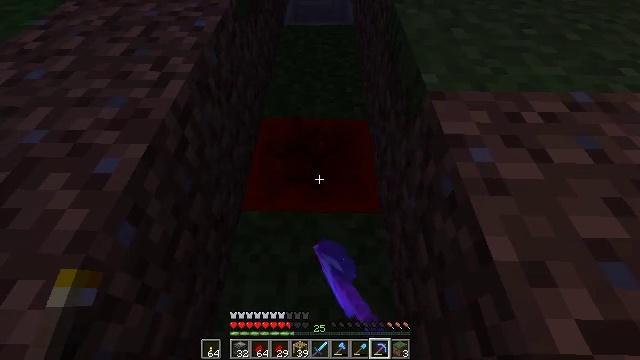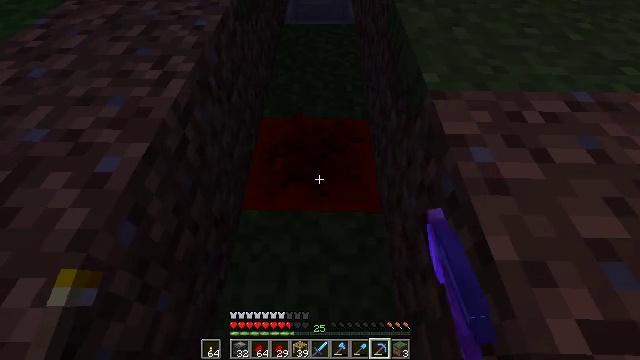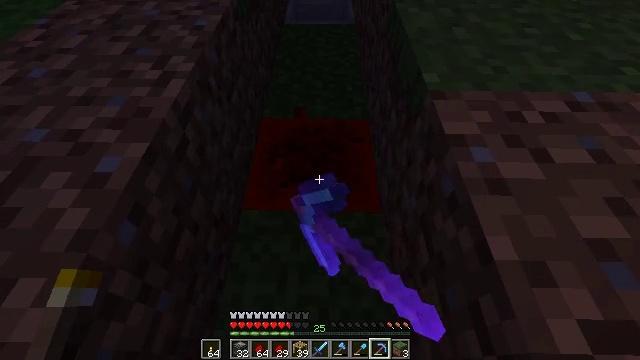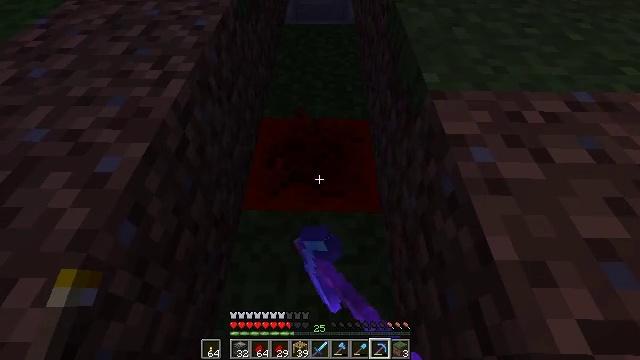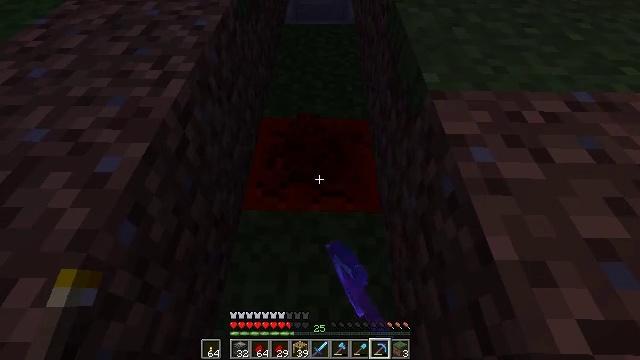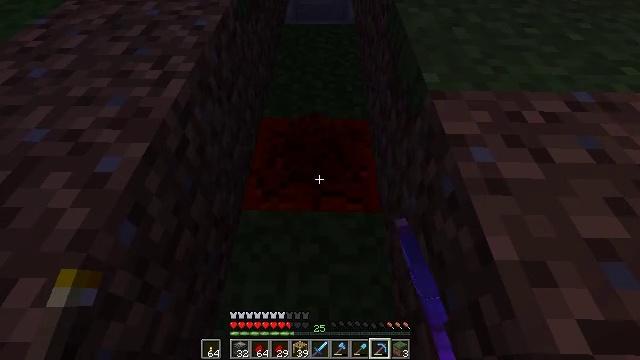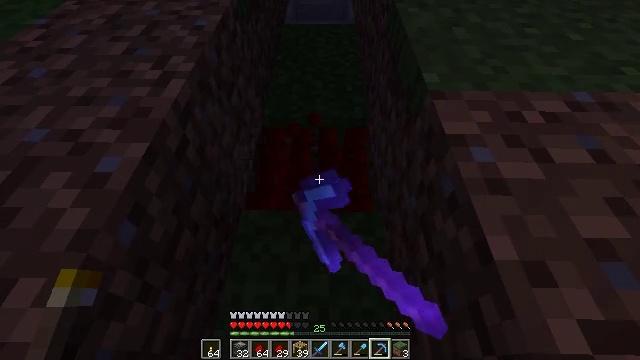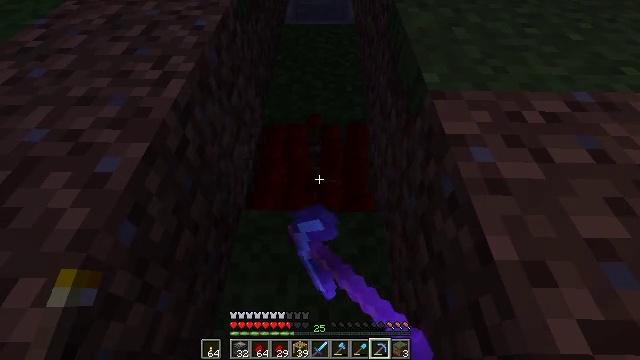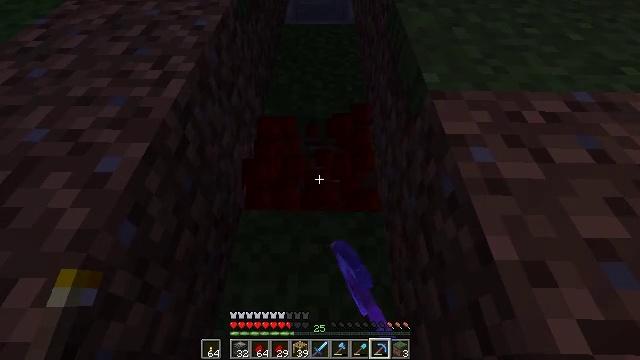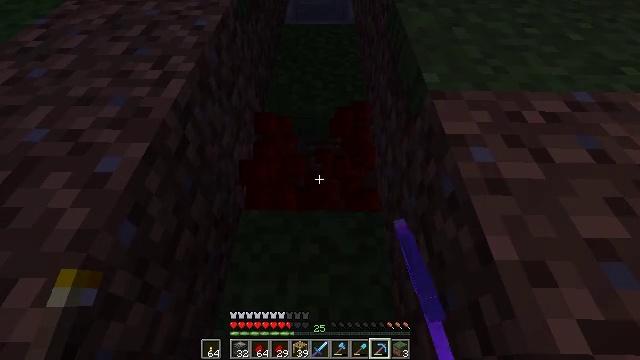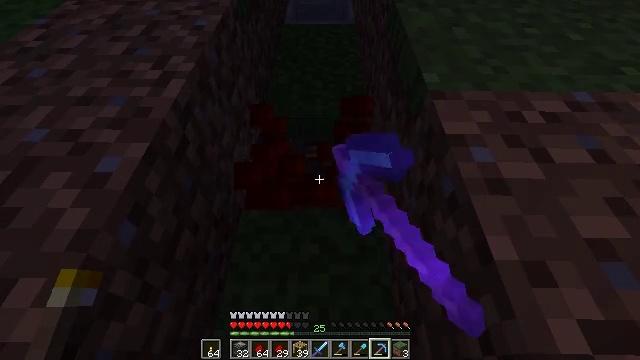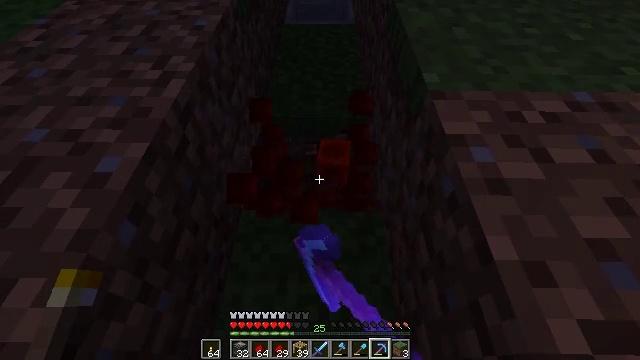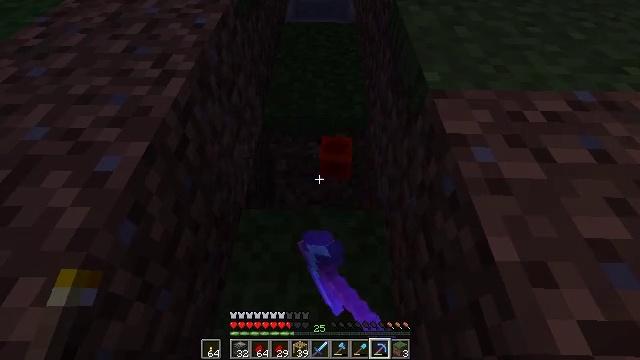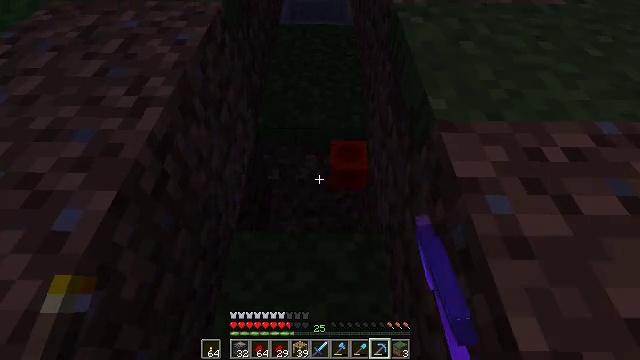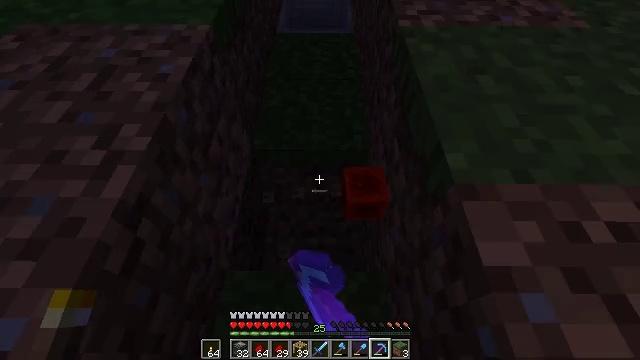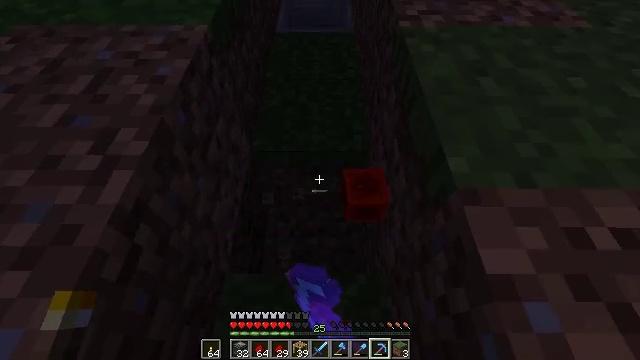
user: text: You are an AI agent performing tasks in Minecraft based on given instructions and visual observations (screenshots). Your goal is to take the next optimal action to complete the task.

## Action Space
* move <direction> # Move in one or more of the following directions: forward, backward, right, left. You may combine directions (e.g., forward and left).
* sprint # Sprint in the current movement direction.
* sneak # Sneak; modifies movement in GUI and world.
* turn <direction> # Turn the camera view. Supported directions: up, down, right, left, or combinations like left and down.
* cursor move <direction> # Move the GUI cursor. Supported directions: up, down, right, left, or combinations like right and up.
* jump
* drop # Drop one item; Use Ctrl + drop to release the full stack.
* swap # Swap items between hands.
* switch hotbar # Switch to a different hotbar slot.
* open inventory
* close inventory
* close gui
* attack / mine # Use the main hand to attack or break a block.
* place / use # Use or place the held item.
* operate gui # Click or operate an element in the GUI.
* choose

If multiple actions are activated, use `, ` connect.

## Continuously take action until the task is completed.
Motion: motion action
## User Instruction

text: Dig up the redstone block for redstone components.
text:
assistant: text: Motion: attack / mine
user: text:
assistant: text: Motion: attack / mine
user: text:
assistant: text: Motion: attack / mine
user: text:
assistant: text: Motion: attack / mine
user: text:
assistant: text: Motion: attack / mine
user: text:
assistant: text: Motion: attack / mine
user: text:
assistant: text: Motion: attack / mine
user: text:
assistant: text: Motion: attack / mine
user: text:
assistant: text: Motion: attack / mine
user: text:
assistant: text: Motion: attack / mine
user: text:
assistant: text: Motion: attack / mine
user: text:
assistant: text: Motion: move forward, attack / mine
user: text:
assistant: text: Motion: move forward, attack / mine
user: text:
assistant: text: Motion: move forward
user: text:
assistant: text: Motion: move forward
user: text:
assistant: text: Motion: move forward
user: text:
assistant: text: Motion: move forward
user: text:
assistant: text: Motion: move forward
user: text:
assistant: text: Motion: move forward
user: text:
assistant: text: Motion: move forward
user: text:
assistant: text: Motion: move forward
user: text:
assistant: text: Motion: move forward
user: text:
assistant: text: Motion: no_op
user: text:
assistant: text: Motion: no_op
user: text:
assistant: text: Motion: no_op
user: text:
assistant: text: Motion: no_op
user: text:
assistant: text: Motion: no_op
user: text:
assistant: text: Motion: move forward, turn right and up, jump
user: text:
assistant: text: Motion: move forward, jump
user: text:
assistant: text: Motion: move forward, jump